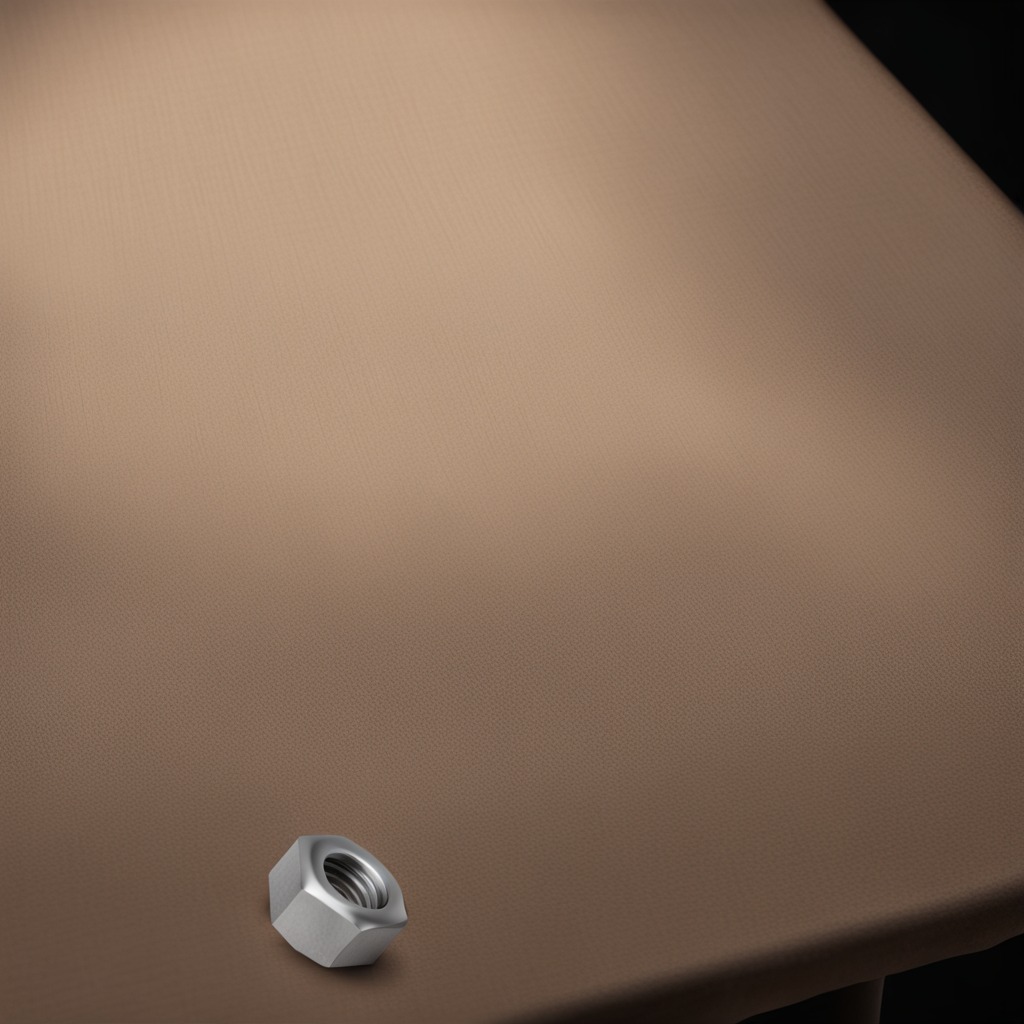
A metal nut lying on the wooden table.